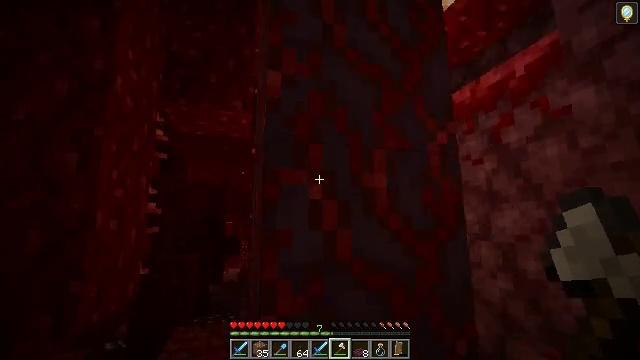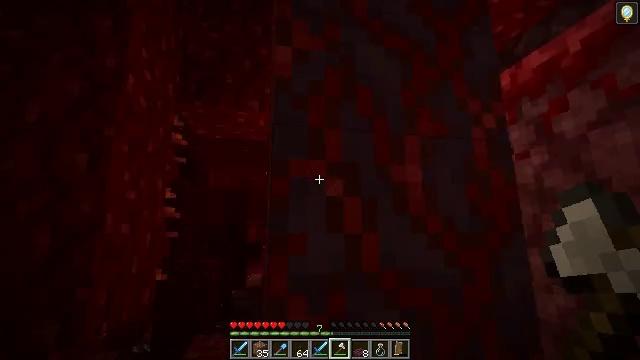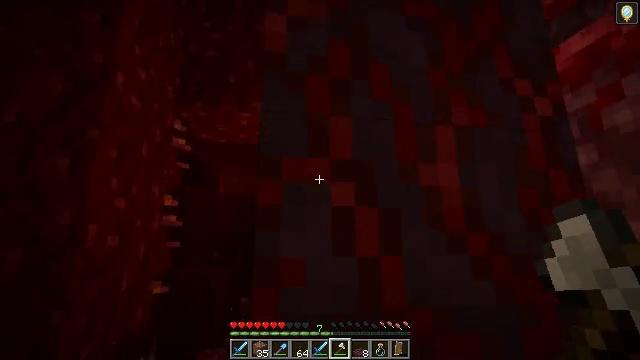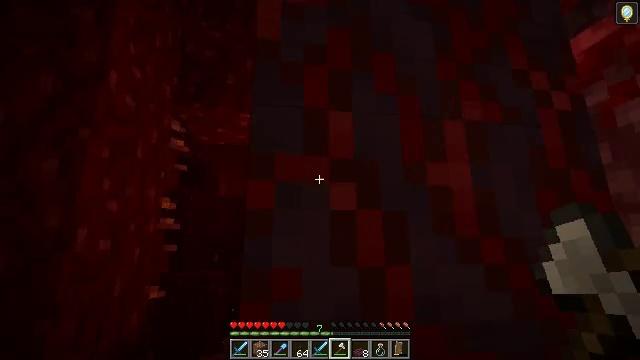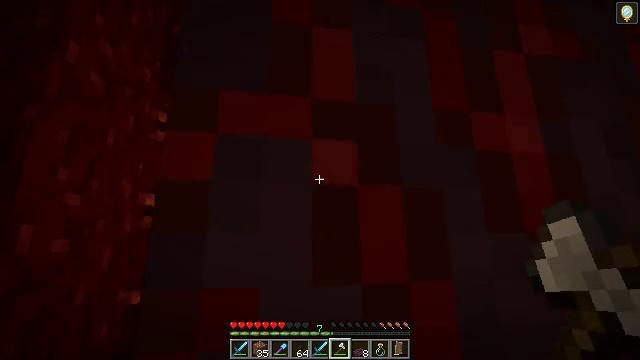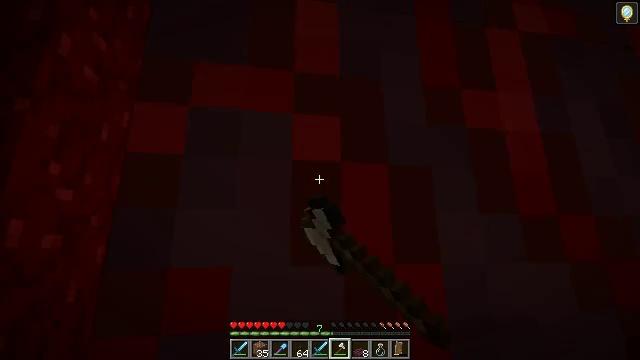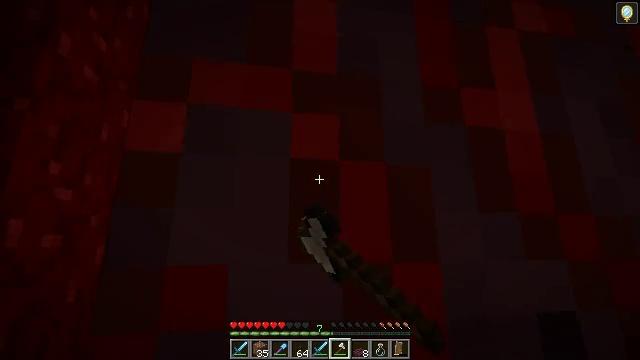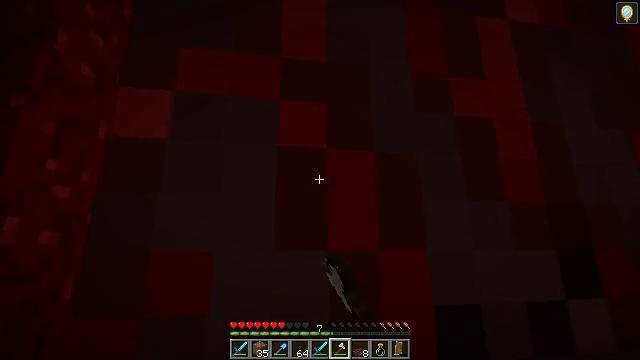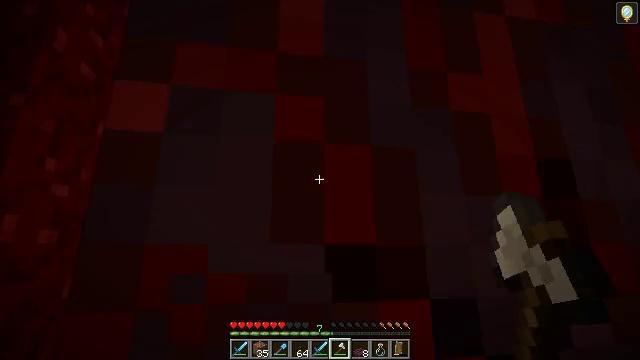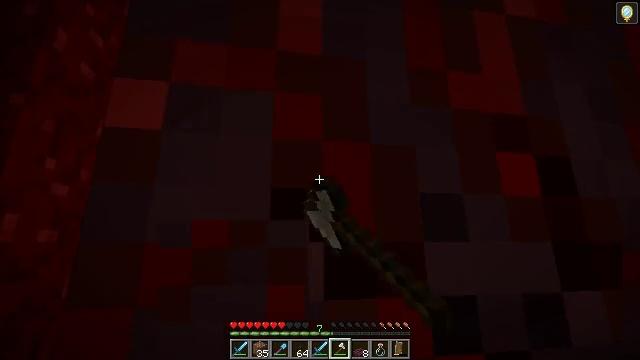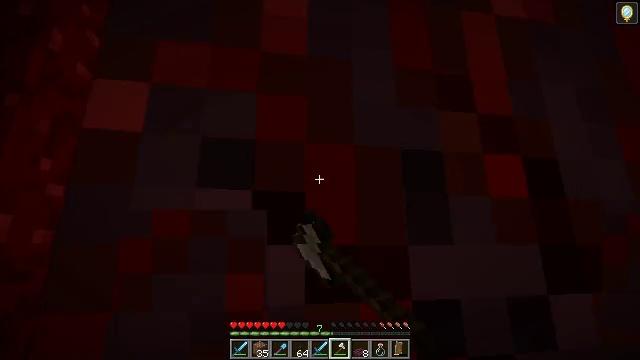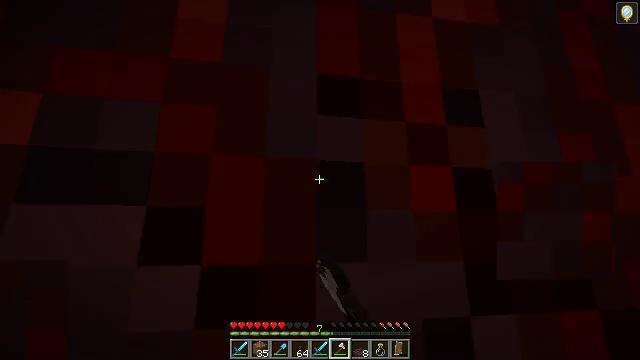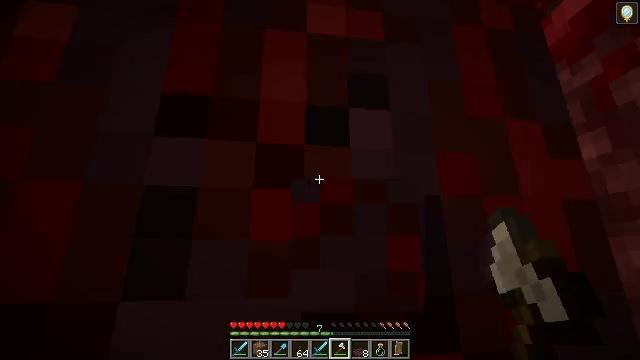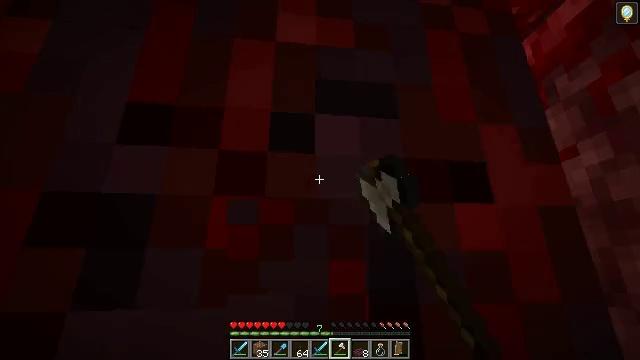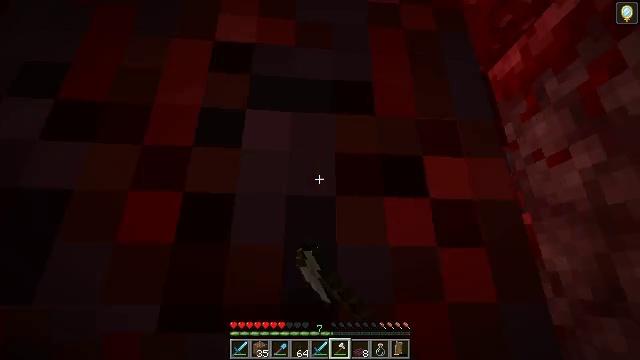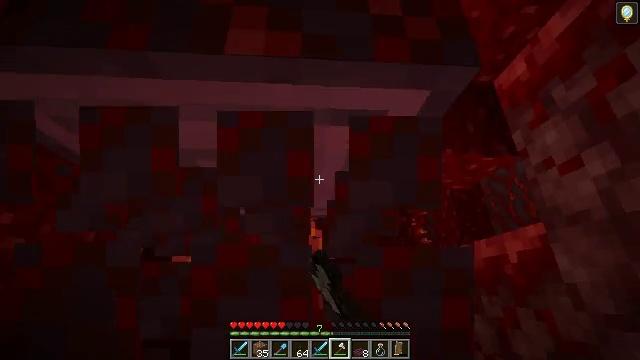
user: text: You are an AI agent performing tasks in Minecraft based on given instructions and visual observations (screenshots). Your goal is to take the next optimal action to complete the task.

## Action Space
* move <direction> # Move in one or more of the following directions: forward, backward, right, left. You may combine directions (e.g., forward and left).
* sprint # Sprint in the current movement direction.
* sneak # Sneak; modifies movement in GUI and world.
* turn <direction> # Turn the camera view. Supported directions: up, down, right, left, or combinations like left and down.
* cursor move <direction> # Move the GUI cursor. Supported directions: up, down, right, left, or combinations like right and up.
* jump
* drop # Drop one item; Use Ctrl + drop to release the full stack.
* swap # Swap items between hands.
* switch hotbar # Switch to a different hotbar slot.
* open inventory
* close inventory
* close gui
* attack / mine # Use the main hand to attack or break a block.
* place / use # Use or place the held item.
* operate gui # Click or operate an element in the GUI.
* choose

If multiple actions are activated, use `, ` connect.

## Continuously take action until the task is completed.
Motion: motion action
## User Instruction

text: Gather crimson stem from a crimson forest.
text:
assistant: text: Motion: move forward, turn left and up
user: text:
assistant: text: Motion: move forward, turn left and up
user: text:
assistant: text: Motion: move forward
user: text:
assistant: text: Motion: attack / mine
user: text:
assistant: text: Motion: attack / mine
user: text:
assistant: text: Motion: attack / mine
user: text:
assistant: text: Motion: attack / mine
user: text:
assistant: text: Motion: attack / mine
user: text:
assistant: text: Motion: attack / mine
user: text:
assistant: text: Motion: move forward and move right, attack / mine
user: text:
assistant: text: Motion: move forward and move right, attack / mine
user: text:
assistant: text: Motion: move forward and move right, turn left and up, attack / mine
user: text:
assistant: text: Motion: move forward and move right, turn left and up, attack / mine
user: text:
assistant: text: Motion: turn left and up, attack / mine
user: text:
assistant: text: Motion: turn left and up, attack / mine
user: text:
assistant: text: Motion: turn left and up, attack / mine
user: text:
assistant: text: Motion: attack / mine
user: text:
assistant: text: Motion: attack / mine
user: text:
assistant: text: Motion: attack / mine
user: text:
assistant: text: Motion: attack / mine